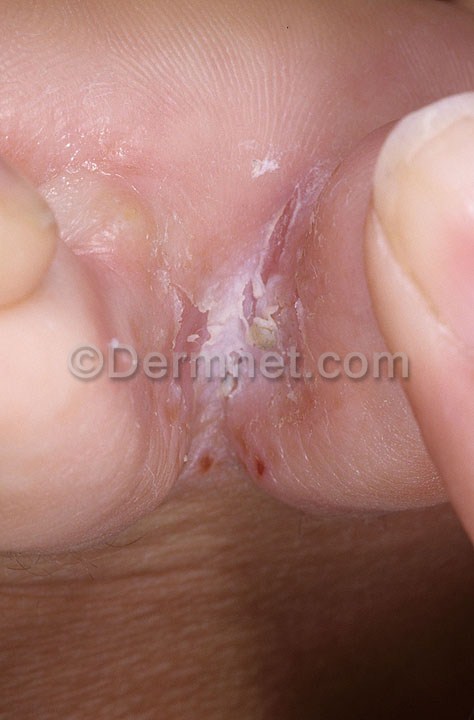
Disease: Tinea Ringworm Candidiasis and other Fungal Infections